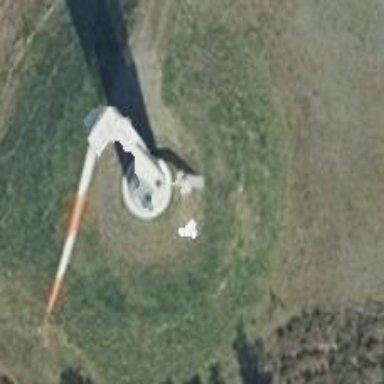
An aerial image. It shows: Wind generator in the form of horizontal axis wind turbine.